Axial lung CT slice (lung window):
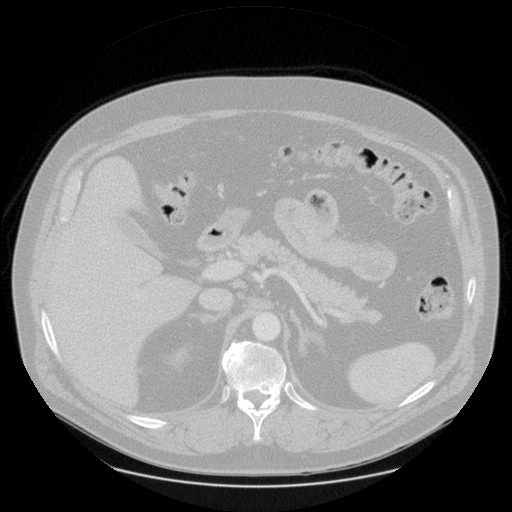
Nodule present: no